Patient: sex F, age 71
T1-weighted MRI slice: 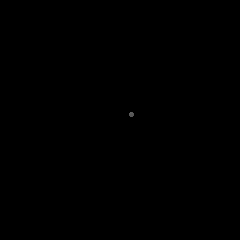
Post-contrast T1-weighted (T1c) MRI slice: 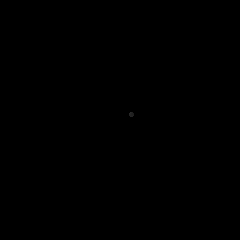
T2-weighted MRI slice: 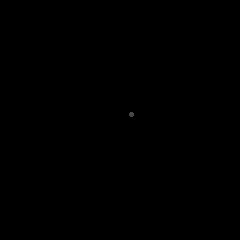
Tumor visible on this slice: no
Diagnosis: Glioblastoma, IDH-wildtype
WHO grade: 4